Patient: sex F, age 71
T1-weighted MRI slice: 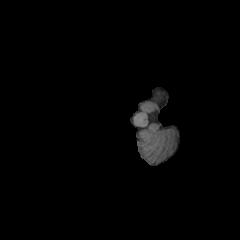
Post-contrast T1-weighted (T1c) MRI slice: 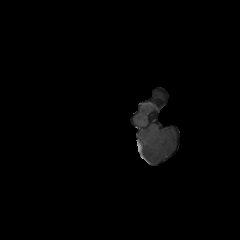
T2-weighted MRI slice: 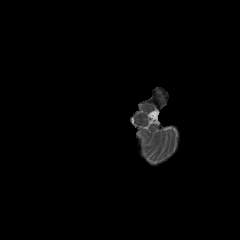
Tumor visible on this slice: no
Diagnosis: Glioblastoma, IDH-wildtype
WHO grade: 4